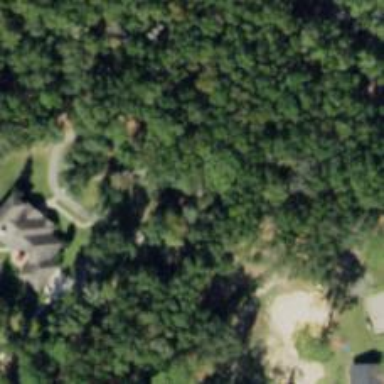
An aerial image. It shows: Driveway.